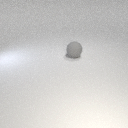
large gray rubber sphere